Question: I have an ActionBar that should display the action buttons in a custom way. For this I created a custom view and attached it to the ActionBar.
One thing to mention is that I am using a resoure file to load the options menu and display them on a smartphone, but do not display them on tablet, instead use a custom view. For this I market every menu item in the xml as: 'android:showAsAction="never"'
Everything looks fine, except one little thing that still remains on the right of the ActionBar - the "More" button.
How can I remove it?

I tried this:
'''
ActionBar bar = activity.getActionBar();
bar.removeAllTabs();
'''
but the "more" button still remains there.
This is my menu.xml file:
'''
<menu xmlns:android="http://schemas.android.com/apk/res/android" >
<item
android:id="@+id/menu_username"
android:icon="@drawable/menu_username"
android:orderInCategory="0"
android:showAsAction="never"
android:title="@string/menu_username">
<menu>
<item
android:id="@+id/menu_logout"
android:title="@string/menu_logout"/>
</menu>
</item>
<item
android:id="@+id/menu_settings"
android:icon="@drawable/menu_settings"
android:orderInCategory="1"
android:showAsAction="never"
android:title="@string/menu_settings"/>
<item
android:id="@+id/menu_search"
android:icon="@drawable/menu_search"
android:orderInCategory="1"
android:showAsAction="never"
android:title="@string/menu_search"/>
</menu>
'''
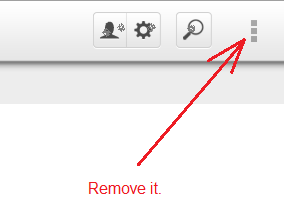
Answer: Setting 'showAsAction="never"' will force an menu item into the overflow. Why not check in onCreateOptionsMenu(...) that the device is a tablet, and if it is just not inflate the menu? Something like this:
'''
public boolean onCreateOptionsMenu(Menu menu) {
if (getResources().getConfiguration().smallestScreenWidthDp >= 600) {
//It's a tablet, don't inflate, only create the manual view
manualMenuCreation();
} else {
getMenuInflater().inflate(R.menu.menu, menu);
}
return true;
}
'''
Don't forget 'smallestScreenWidthDp' is only available in 3.2 or above, so you'll have to take that into consideration.